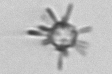
Label: Rhabdolithes